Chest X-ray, AP view. Patient: 57 years old, sex M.
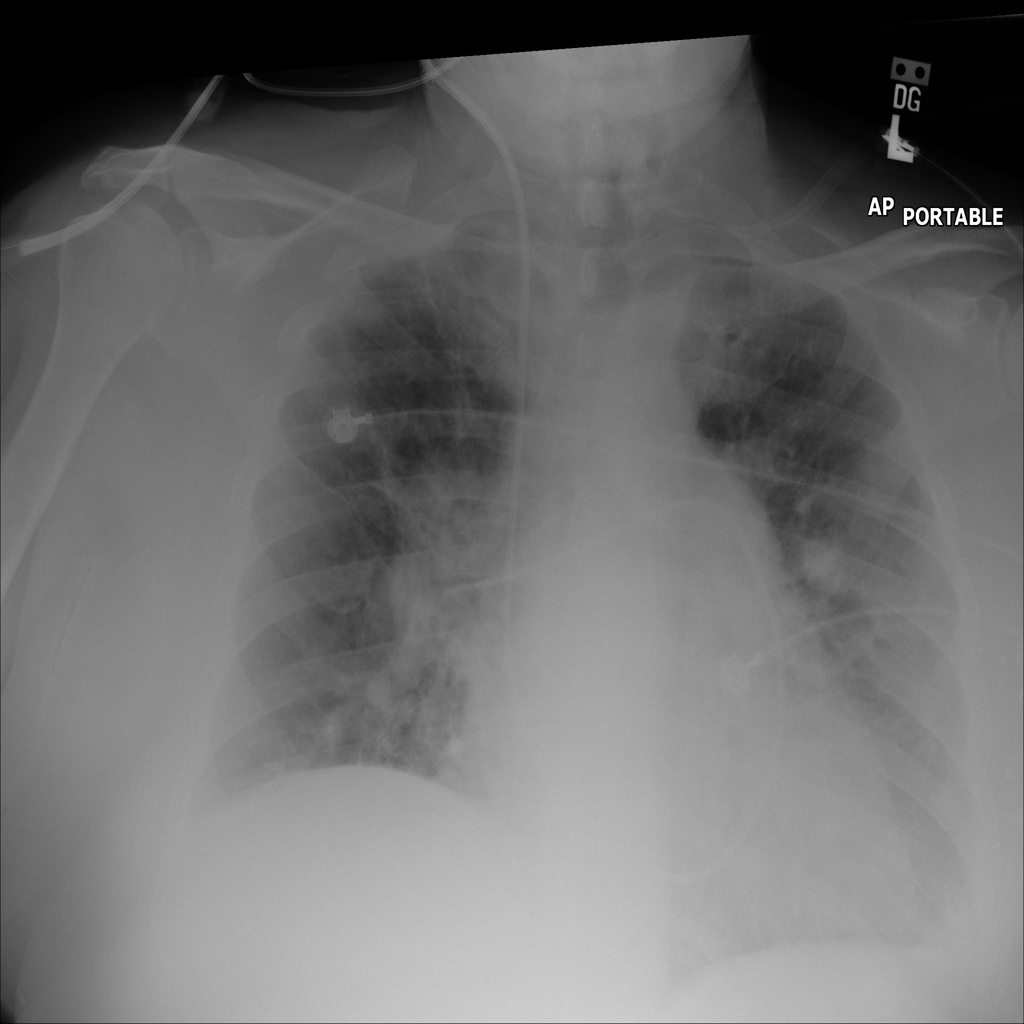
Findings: Cardiomegaly, Edema